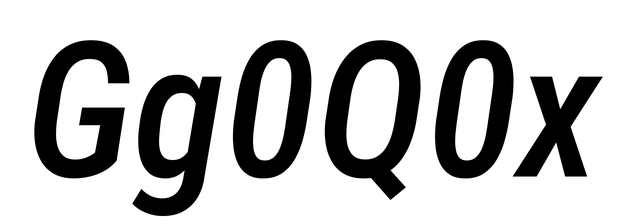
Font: Roboto-Italic_Condensed_Medium_Italic